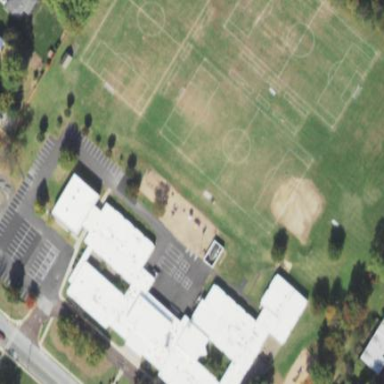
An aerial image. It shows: School.